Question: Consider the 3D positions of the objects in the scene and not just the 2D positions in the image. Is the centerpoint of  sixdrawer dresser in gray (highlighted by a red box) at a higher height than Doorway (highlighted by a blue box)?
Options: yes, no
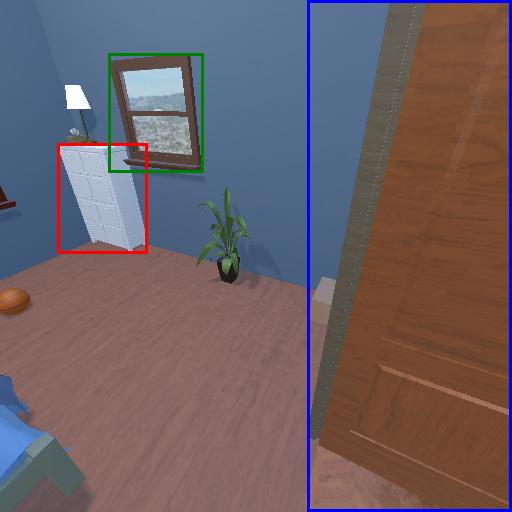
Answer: yes